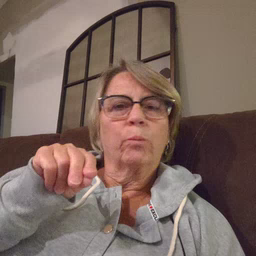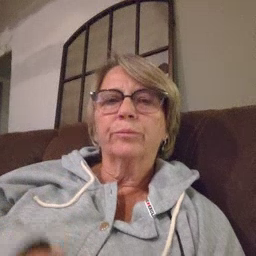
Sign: no